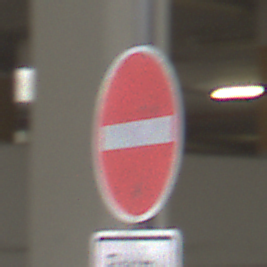
Verkehrszeichen: VerbotDerEinfahrt
Zusatzzeichen unten: BesondereFahrzeugeUndTransportgueter11
Umgebung: Roofed, Urban
Tageszeit: Midday
Wetter: Overcast
Licht: Artificial
Jahreszeit: NotSpecified
Kontrast: MediumContrast